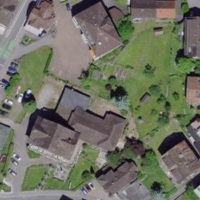
EUNIS habitat code: 54
Species observed at this site:
Podarcis muralis